Field crop: maize
Growth stage: 1
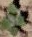
Species: chenopodium